Question: Here is my firebase i don't know how to enter or get that path in firebase and i want to change the password inside that random character

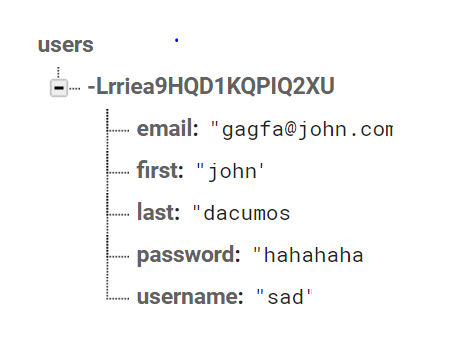
Answer: To update a specific value in the database, you must know the full path to that value.
If you know the email address, but not the key that email address, you can use a query to look up all child nodes of 'users' with that email address.
'''
let query = firebase.database.ref("users").orderByChild("email").equalTo("gagfa@john.com");
'''
Then you can load the data matching this query, iterate over the results (as there can be multiple) and update the property:
'''
query.once("value").then((snapshot) => {
snapshot.forEach((userSnapshot) => {
userSnapshot.ref.child("password").set("CorrectHorseBatteryStaple");
});
});
'''
---
Unrelated to your question, but please read <URL> and reconsider storing passwords in plain text.